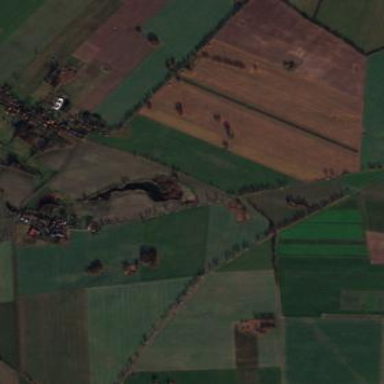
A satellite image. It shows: Picturesque farmland scene.